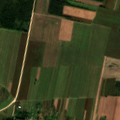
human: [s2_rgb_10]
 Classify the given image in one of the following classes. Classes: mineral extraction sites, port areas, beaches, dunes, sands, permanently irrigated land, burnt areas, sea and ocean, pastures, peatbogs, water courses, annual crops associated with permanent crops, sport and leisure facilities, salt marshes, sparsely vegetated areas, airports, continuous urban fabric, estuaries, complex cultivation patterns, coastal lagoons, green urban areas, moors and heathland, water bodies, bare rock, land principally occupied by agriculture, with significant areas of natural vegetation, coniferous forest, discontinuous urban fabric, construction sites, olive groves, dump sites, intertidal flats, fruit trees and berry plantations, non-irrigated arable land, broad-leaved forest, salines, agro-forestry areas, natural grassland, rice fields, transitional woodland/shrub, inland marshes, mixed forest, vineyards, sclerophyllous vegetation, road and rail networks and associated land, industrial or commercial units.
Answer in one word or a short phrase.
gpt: non-irrigated arable land, complex cultivation patterns, mixed forest